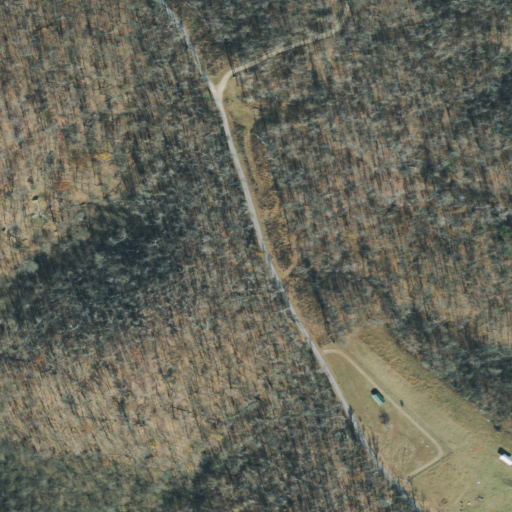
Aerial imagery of ridge(s) in Tennessee named Douglas Ridge containing deciduous forest, open development, and pasture